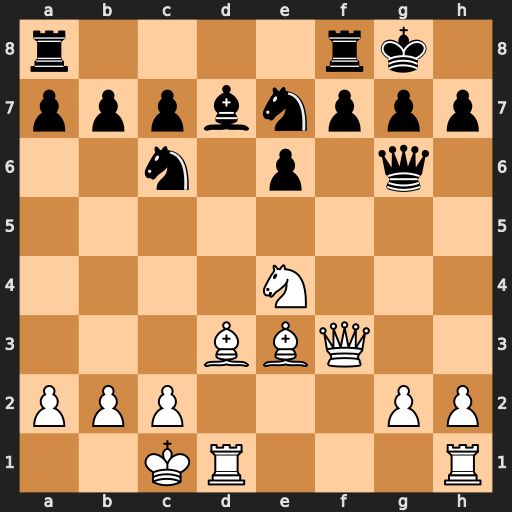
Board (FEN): r4rk1/pppbnppp/2n1p1q1/8/4N3/3BBQ2/PPP3PP/2KR3R
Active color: w
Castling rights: -
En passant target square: -
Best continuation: Nc5 f5 Nxd7